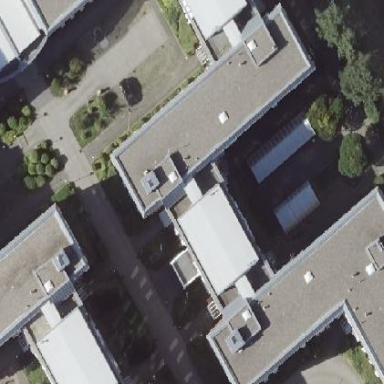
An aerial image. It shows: Office building.